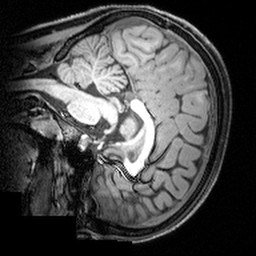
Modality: T1w
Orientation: sagittal
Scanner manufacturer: siemens
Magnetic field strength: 3 T
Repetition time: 1.9 s
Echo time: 0.00397 s